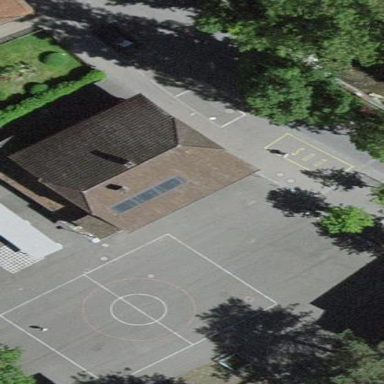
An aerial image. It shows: School building with half-hipped roof shape.